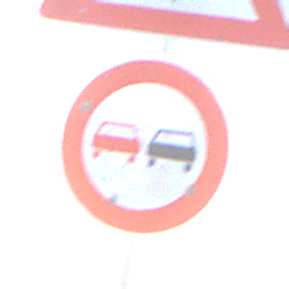
Verkehrszeichen: Ueberholverbot
Zusatzzeichen oben: AmphibienwanderungRechts
Umgebung: Outdoor, Nature
Tageszeit: SunriseSunset
Wetter: Clear
Licht: Natural
Jahreszeit: NotSpecified
Kontrast: LowContrast